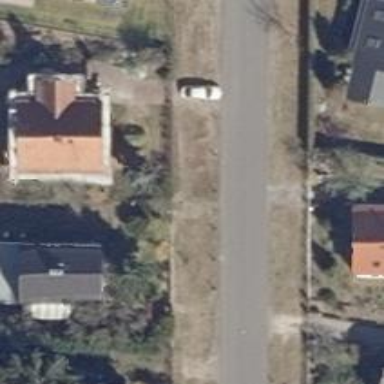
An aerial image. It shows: Residential road with asphalt surface.